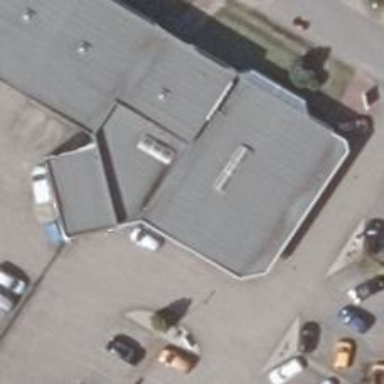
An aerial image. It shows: Car repair shop.